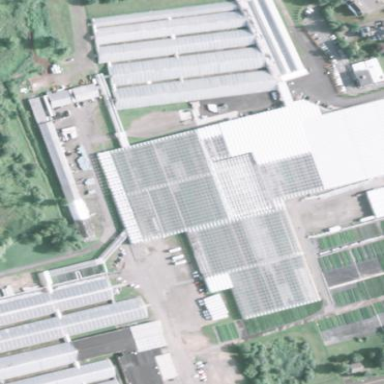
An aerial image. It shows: Greenhouse used for horticulture.